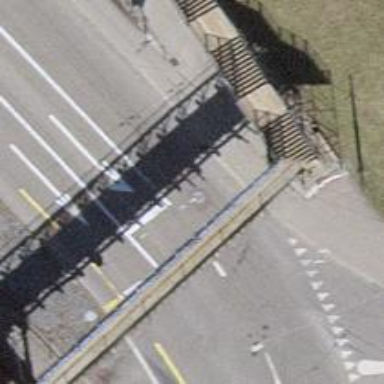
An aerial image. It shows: Marked crossing with pedestrian island. The crossing has visible markings.